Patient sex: F
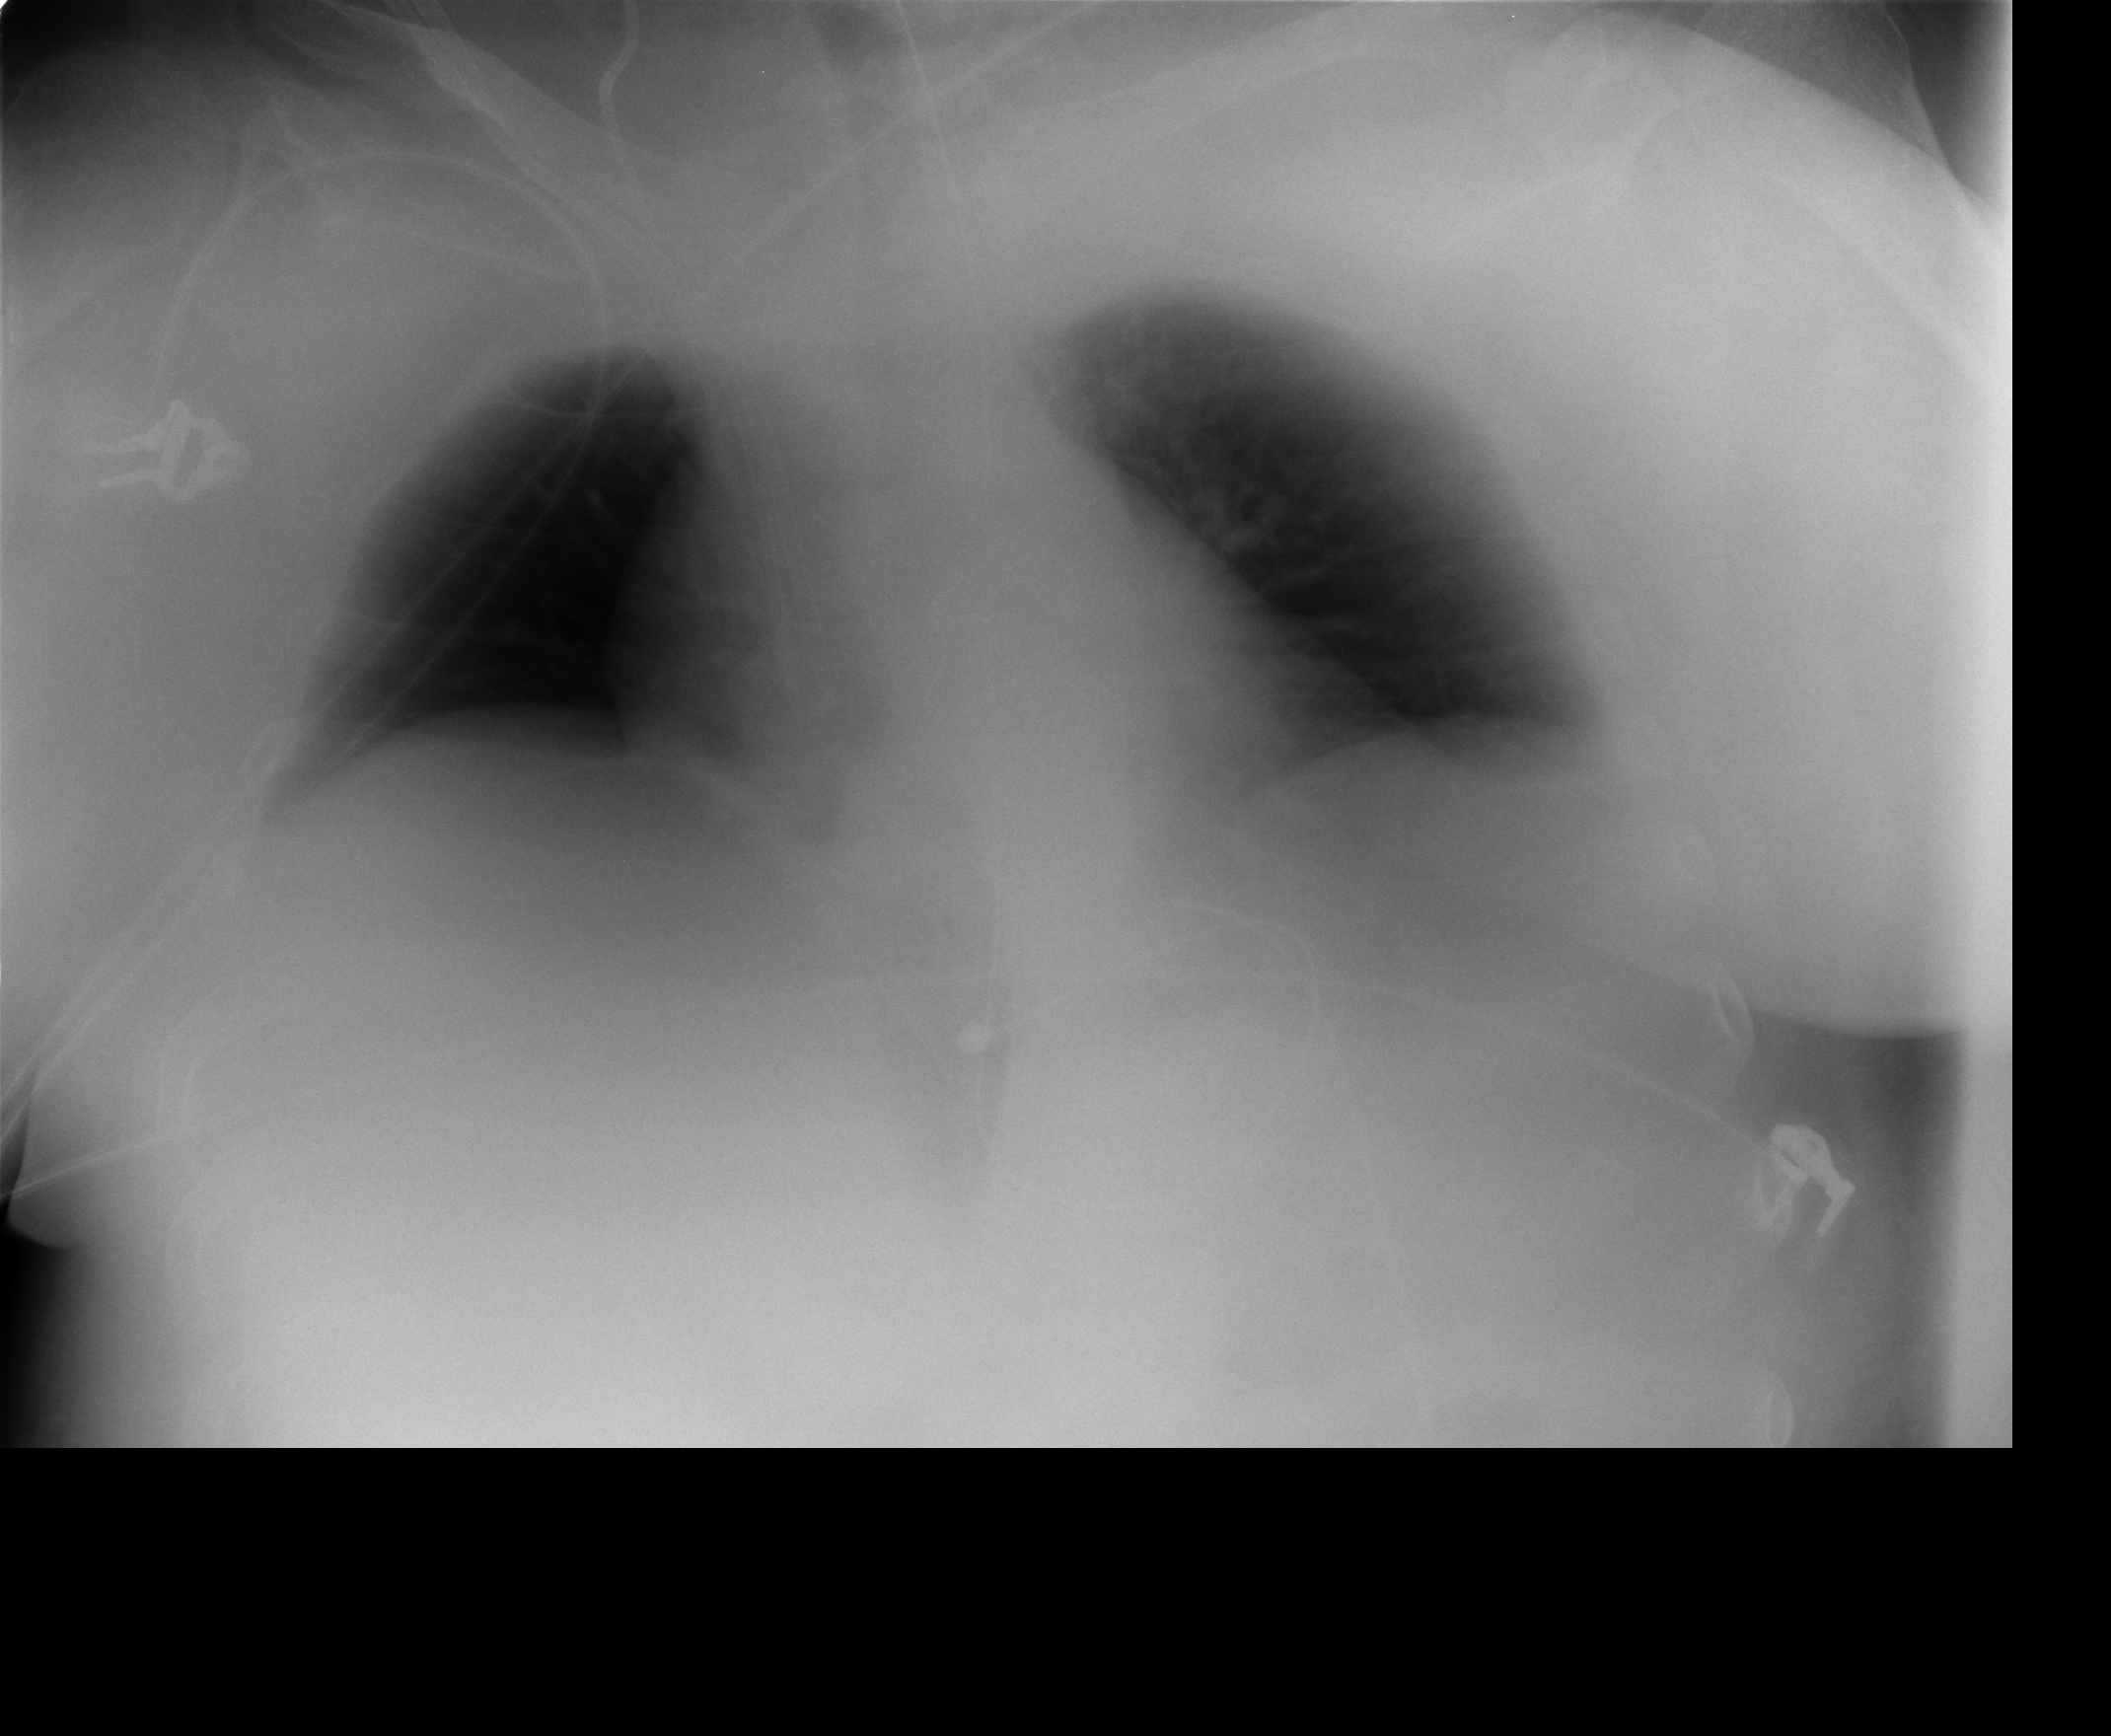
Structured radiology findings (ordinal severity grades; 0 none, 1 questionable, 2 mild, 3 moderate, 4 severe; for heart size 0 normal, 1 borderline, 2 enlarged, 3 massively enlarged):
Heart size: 0
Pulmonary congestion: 0
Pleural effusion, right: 0
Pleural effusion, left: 0
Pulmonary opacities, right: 0
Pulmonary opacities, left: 0
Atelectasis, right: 2
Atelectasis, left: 2